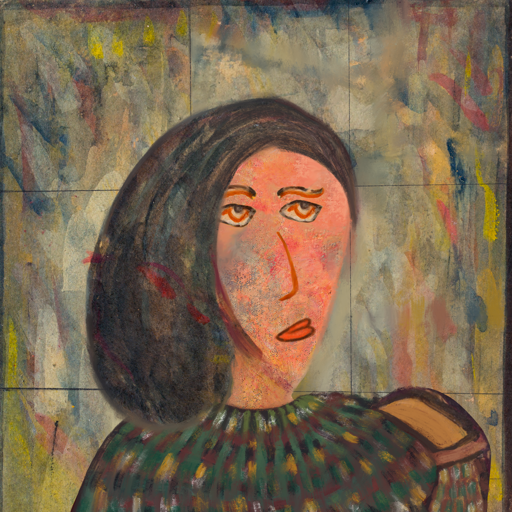
Background: GypsyMother, Head And Neck Side: Irani, Face Side: Experience, Bust: After_Raid, Hair Side: Gypsy_Mother, Head Accessory: Blank, Second Necklace: Blank, Necklace: Blank, Baby: Blank